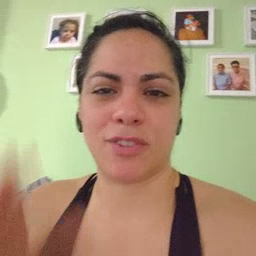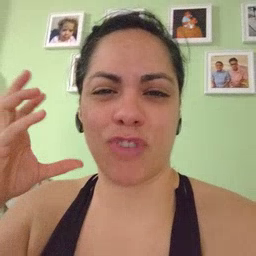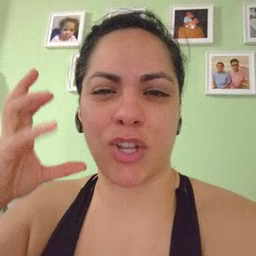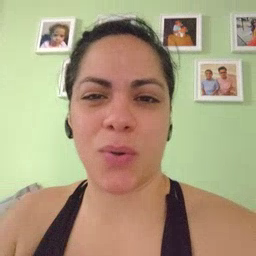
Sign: radio